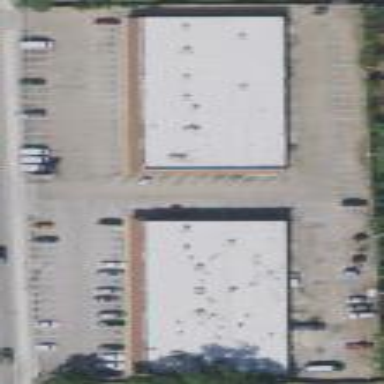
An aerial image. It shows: Commercial area.